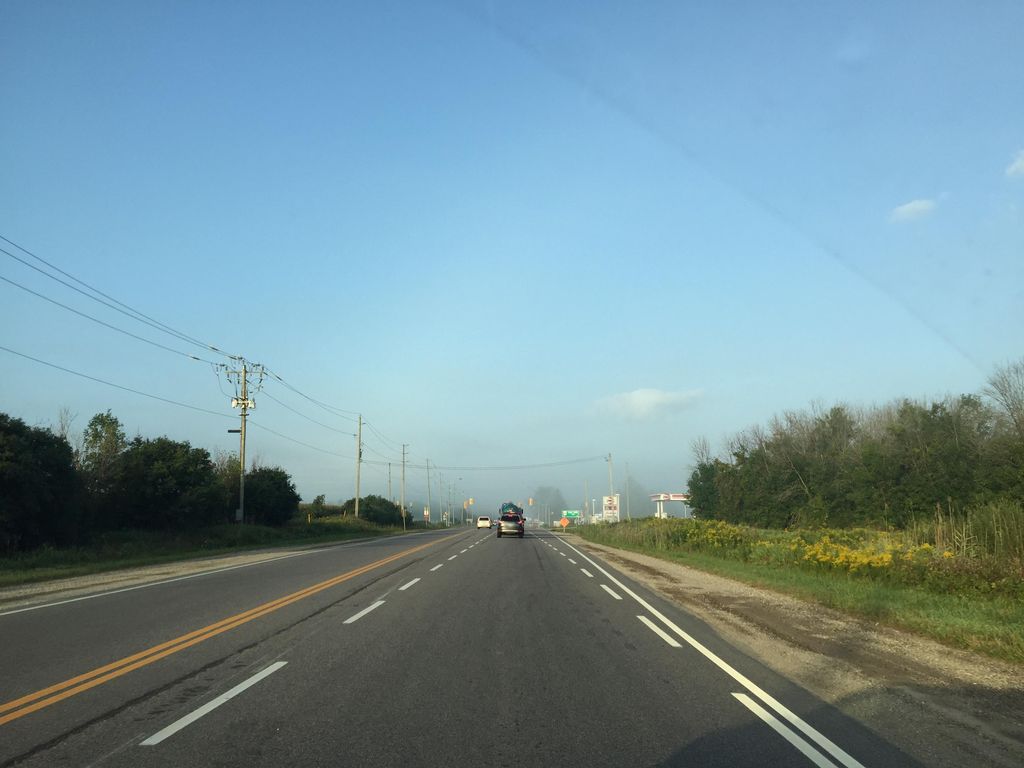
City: kitchener-waterloo